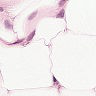
Metastatic tissue present: no